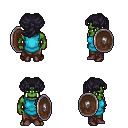
a pixel art fantasy rpg character, male body template, orc, green skin, teal tunic, robe skirt, raven princess hairstyle, bracelets, maroon shoes, shield, four views (front, back, left, right), 2x2 character sprite sheet, small pixel art, hard edges, no anti-aliasing